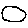
Label: circle